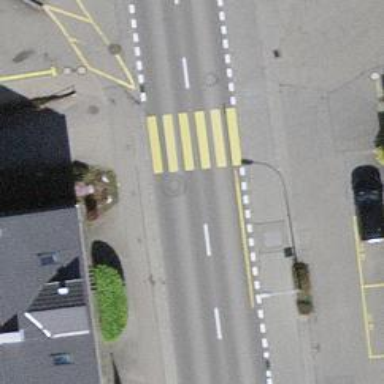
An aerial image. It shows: Uncontrolled zebra crossing on the road.